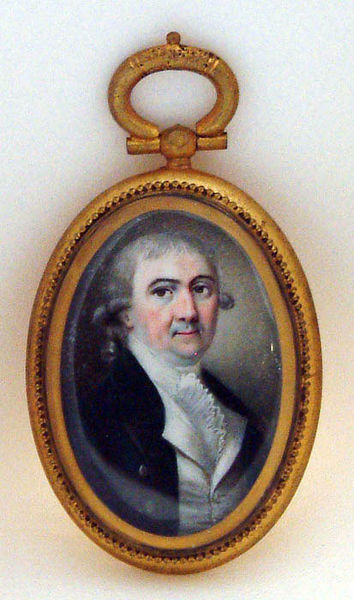
Titel: John Sparhawk (1743-1784)
Künstler: John Singleton Copley
Standort: Amherst (Massachusetts, USA)
Institution: Mead Art Museum, Amherst College
Schlagwörter: mann, glas, ornament, portrait, porträt, öl, gold, blue, oil, white, black, collar, hair, nose, painting, mirror, medaillon, anhänger, man, eyes, male, noble, suit, frame, oval, chin, mouth, tie, lips, gentleman, medal, eingefasst, miniature, forehead, wig, frills, jaw, frill, memento, locket, male figure, memory, nbole